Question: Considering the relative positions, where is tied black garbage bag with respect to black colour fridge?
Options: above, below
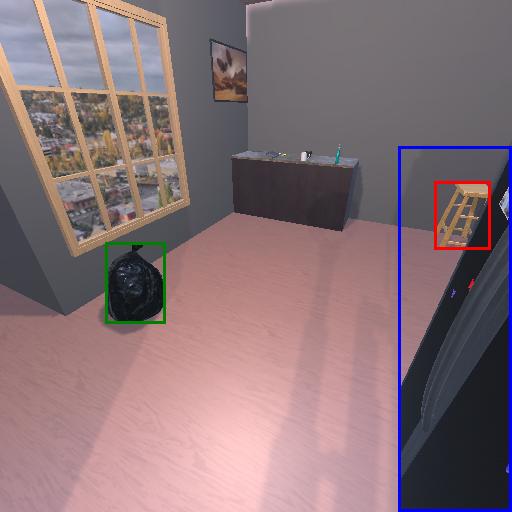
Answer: above